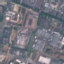
Land use / land cover class: Industrial